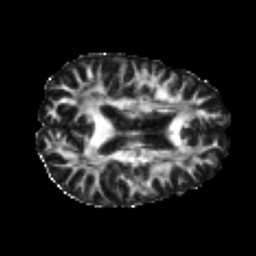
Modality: FA
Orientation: axial
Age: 25
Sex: male
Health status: healthy
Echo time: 0.074 s